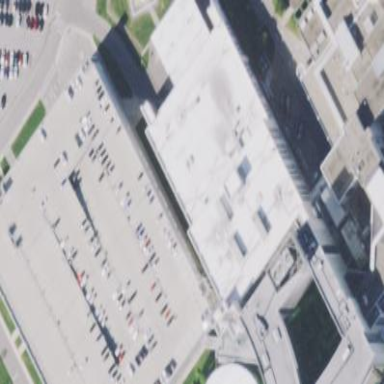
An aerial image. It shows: Multi-storey concrete parking building.